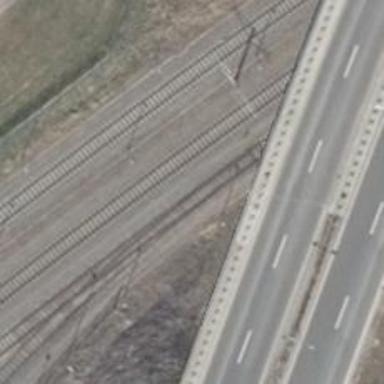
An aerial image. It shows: Railway signal.